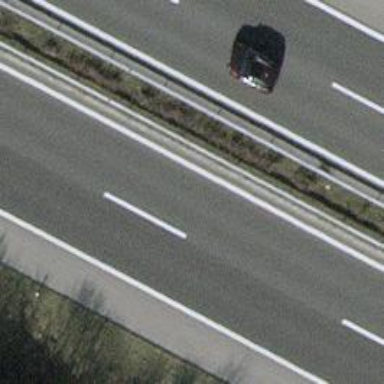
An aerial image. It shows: View of motorway.